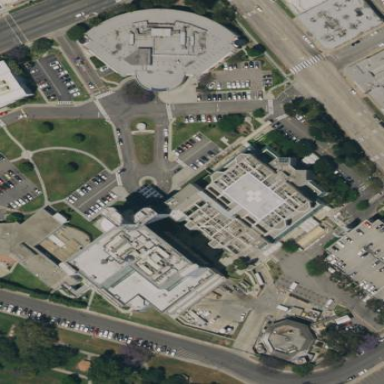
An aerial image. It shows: Hospital providing healthcare services.